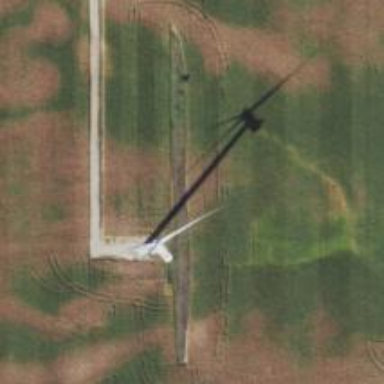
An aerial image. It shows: Wind turbine generator that utilizes wind as its source for generating electricity. It is of the horizontal axis type.